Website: walmart
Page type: customer-info-address
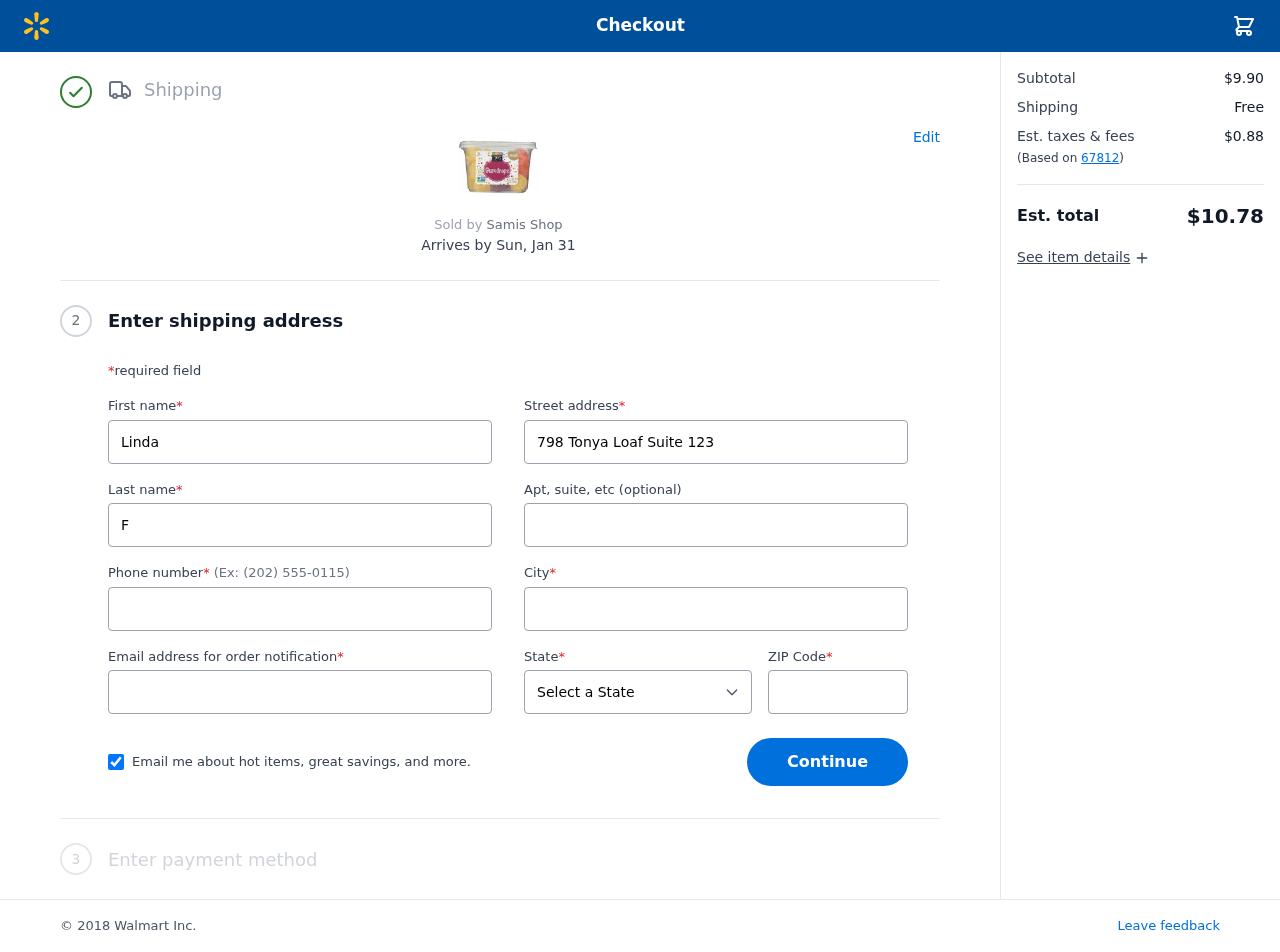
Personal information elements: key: PII_CITY
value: Jamesberg
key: PII_EMAIL
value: lindaford@gmail.com
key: PII_FIRSTNAME
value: Linda
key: PII_LASTNAME
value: Ford
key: PII_PHONE
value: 8889389928
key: PII_POSTCODE
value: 67812
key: PII_STATE
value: VI
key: PII_STREET
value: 798 Tonya Loaf Suite 123
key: PII_STREET2
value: Apt. 639
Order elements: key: ORDER_DELIVERY_DATE
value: Sun, Jan 31
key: ORDER_SUBTOTAL
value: $9.90
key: ORDER_SHIPPING_COST
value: Free
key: ORDER_TAX
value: $0.88
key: ORDER_TOTAL
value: $10.78